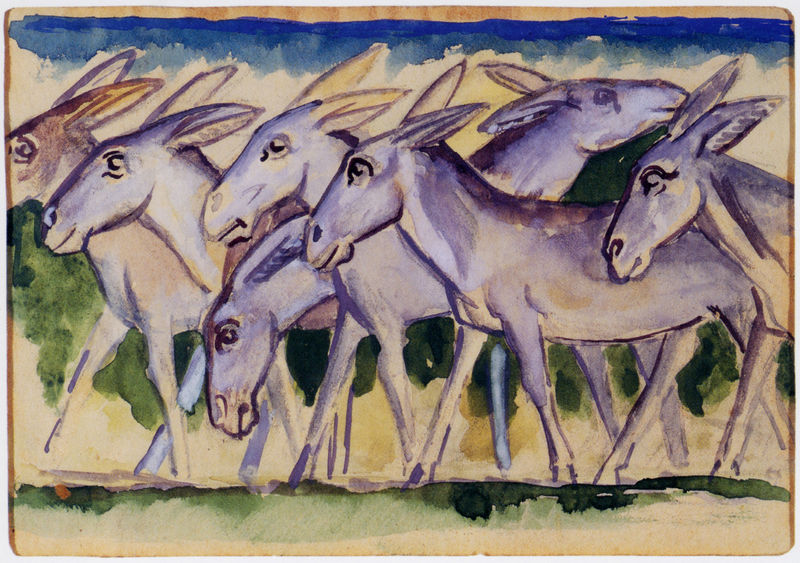
Titel: Eselsfries
Künstler: Franz Marc
Standort: USA
Institution: Privatbesitz
Schlagwörter: berg, blau, gemälde, gruppe, himmel, kopf, körper, weiß, wolken, aquarell, gelb, grün, landschaft, ocker, grau, köpfe, nase, ohr, profil, rücken, schwarz, skizze, zeichnung, gras, rasen, tier, tiere, weg, wiese, beige, malerei, augen, stehen, bild, blicken, hals, hügel, natur, weide, büsche, gehen, land, auge, kind, blatt, ohren, esel, pferd, pferde, beine, fell, huf, hufe, mähne, schweif, bein, papier, laufen, berge, lila, violett, grasen, herde, koppel, nasen, pupillen, flieder, tusche, wasserfarben, weiden, kontur, viele, konturen, mäuler, entwurf, muli, franz, himme, läufe, maul, fressen, nüstern, richtung, sieben, nüster, fröhlich, brau, lil, blauer reiter, nett, tuschzeichnung, gouache, franz marc, marc, blaue reiter, mähnen, bäuche, schnauzen, eselherde, lasttiere, zeichnunh, else, zusammen, träne, brün, d